高一 · 计数
分别用 WHILE 语句和 UNTL 语句编写计算机程序输出 1-100 之间（含 1 和 100）能被 3 整除的所有整数.
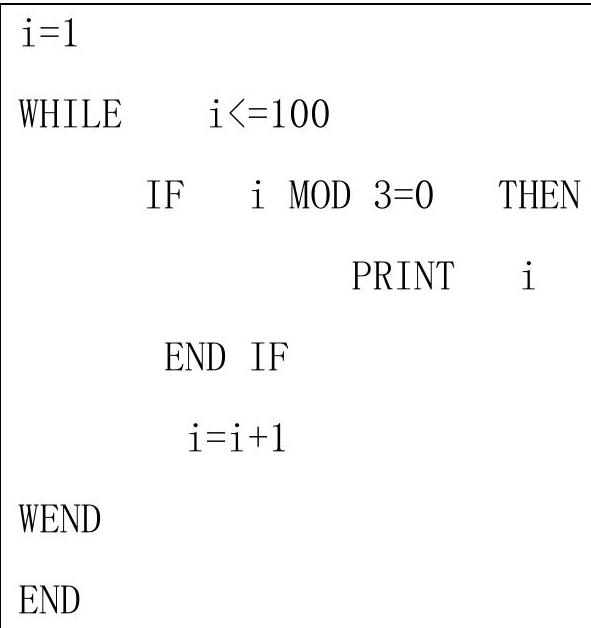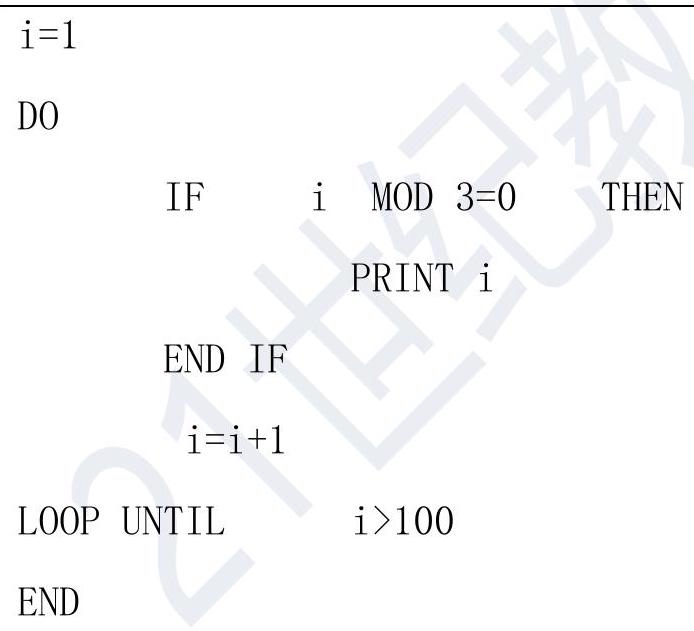
答案: WHILE 语句编写程序如下:

利用 UNTIL 语句编写程序如下: